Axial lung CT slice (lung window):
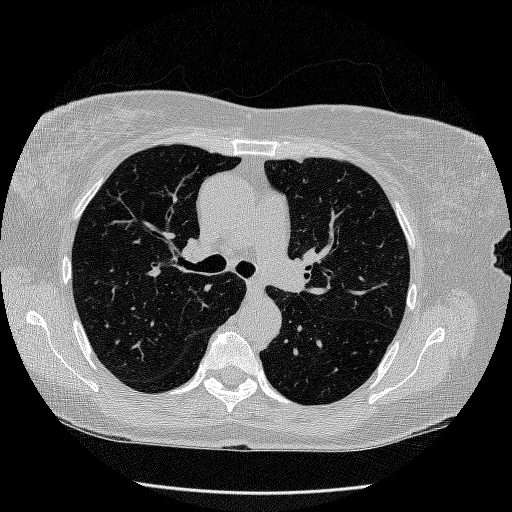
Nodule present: no